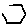
Label: hexagon